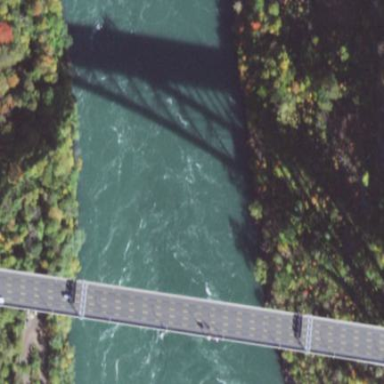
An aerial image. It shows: Man-made bridge.